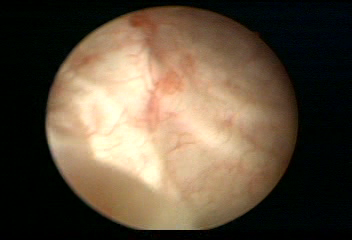
Modality: WLC
Class: Normal mucosa
Bladder cancer association: No